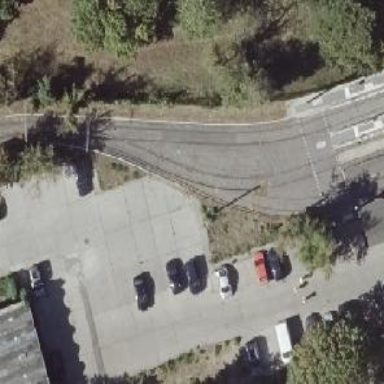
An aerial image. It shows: Single abandoned railway track.